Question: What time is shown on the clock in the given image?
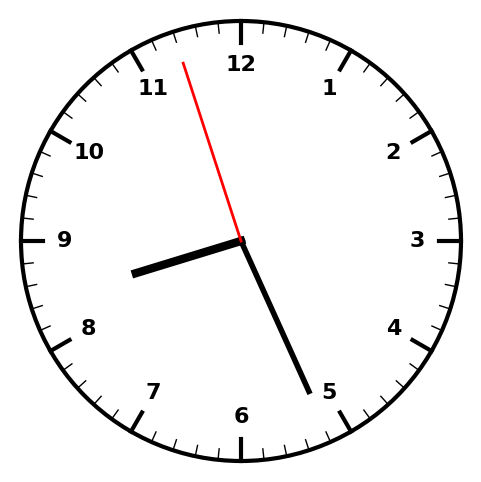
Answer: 08:25:57